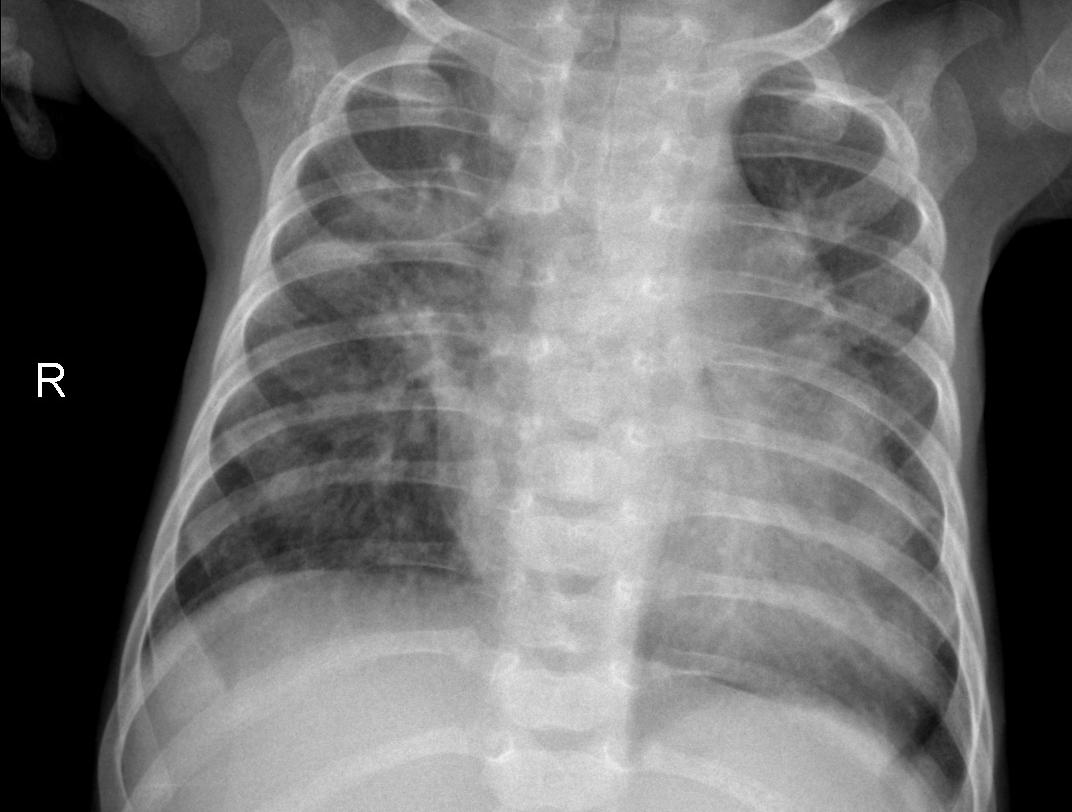
Diagnosis: PNEUMONIA